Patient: sex M, age 59
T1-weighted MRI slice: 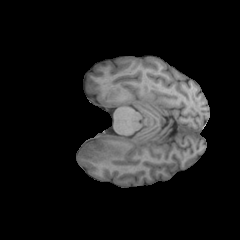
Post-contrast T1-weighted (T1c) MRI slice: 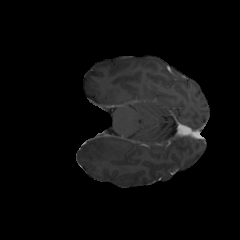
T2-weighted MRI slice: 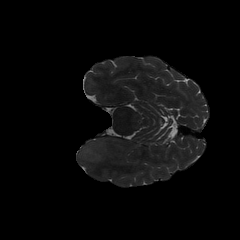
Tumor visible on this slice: yes
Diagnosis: Astrocytoma, IDH-wildtype
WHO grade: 3